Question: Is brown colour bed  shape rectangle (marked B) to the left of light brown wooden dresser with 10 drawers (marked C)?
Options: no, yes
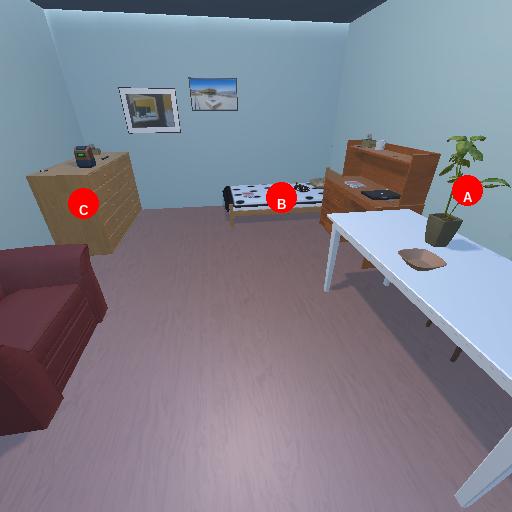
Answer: no